【题型】选择题　【知识点】解析几何　【难度】hard
已知点 \(A(x_1,y_1)\) 在圆 \(x^2 + y^2 = 9\) 上，点 \(B(x_2,y_2)\) 在圆 \(x^2 + y^2 = 12\) 上，\(x_1x_2 + y_1y_2 = x_1 + x_2 - 1\)，\(O\) 为坐标原点。对于以下两个命题，判断正确的是（ ）

\textcircled{1} 在坐标平面内存在点 \(P\)，使得 \(AP \perp BP\) 恒成立；

\textcircled{2} 三角形 \(OAB\) 面积的最小值为 \(\sqrt{22}\)。

A. \textcircled{1}是真命题，\textcircled{2}是真命题 \quad
B. \textcircled{1}是假命题，\textcircled{2}是真命题 \quad
C. \textcircled{1}是真命题，\textcircled{2}是假命题 \quad
D. \textcircled{1}是假命题，\textcircled{2}是假命题
【解答】
\textbf{【答案】} \(\boldsymbol{A}\)

\vspace{1em}

\textbf{【详解】}
\[
x_1x_2 + y_1y_2 = x_1 + x_2 - 1 \implies x_1x_2 - x_1 - x_2 + 1 + y_1y_2 = 0 \implies
\]
\[
(x_1 - 1)(x_2 - 1) + y_1y_2 = 0,
\]
则当 \(P(1,0)\) 时，\(\overrightarrow{AP} = (1 - x_1, -y_1)\)，\(\overrightarrow{BP} = (1 - x_2, -y_2)\)，
\[
\overrightarrow{AP} \cdot \overrightarrow{BP} = (1 - x_1)(1 - x_2) + y_1y_2 = 0,
\]
即当 \(P(1,0)\) 时，\(AP \perp BP\) 恒成立，则\textcircled{1}是真命题；

---

设 \(A(3\cos\theta, 3\sin\theta)\)，\(B(2\sqrt{3}\cos\beta, 2\sqrt{3}\sin\beta)\)，
则 \(\overrightarrow{OA} = (3\cos\theta, 3\sin\theta)\)，\(\overrightarrow{OB} = (2\sqrt{3}\cos\beta, 2\sqrt{3}\sin\beta)\)，

又
\[
\cos\angle AOB = \frac{\overrightarrow{OA} \cdot \overrightarrow{OB}}{|\overrightarrow{OA}| \cdot |\overrightarrow{OB}|} = \frac{6\sqrt{3}\cos\theta\cos\beta + 6\sqrt{3}\sin\theta\sin\beta}{3 \cdot 2\sqrt{3}} = \cos(\theta - \beta),
\]
\[
S_{\triangle AOB} = \frac{1}{2}|\overrightarrow{OA}||\overrightarrow{OB}|\sin\angle AOB = 3\sqrt{3}|\sin(\theta - \beta)|.
\]

因 \(x_1x_2 + y_1y_2 = x_1 + x_2 - 1\)，
则
\[
6\sqrt{3}\cos\theta\cos\beta + 6\sqrt{3}\sin\theta\sin\beta = 3\cos\theta + 2\sqrt{3}\cos\beta - 1,
\]
则
\[
6\sqrt{3}\cos(\theta - \beta) = 3\cos\theta + 2\sqrt{3}\cos\beta - 1,
\]
令 \(\theta - \beta = \alpha\)，
则
\[
6\sqrt{3}\cos\alpha = 3\cos\theta + 2\sqrt{3}\cos(\theta - \alpha) - 1,
\]
即
\[
6\sqrt{3}\cos\alpha = 3\cos\theta + 2\sqrt{3}\cos\theta\cos\alpha + 2\sqrt{3}\sin\theta\sin\alpha - 1,
\]
则
\[
6\sqrt{3}\cos\alpha + 1 = \left(3 + 2\sqrt{3}\cos\alpha\right)\cos\theta + 2\sqrt{3}\sin\alpha\sin\theta
\]
\[
= \sqrt{\left(3 + 2\sqrt{3}\cos\alpha\right)^2 + \left(2\sqrt{3}\sin\alpha\right)^2}\cos(\theta - \gamma),
\]
其中 \(\tan\gamma = \frac{2\sqrt{3}\sin\alpha}{3 + 2\sqrt{3}\cos\alpha}\)，\(\gamma \in \left(-\frac{\pi}{2}, \frac{\pi}{2}\right)\)，则
\[
\cos(\theta - \gamma) = \frac{6\sqrt{3}\cos\alpha + 1}{\sqrt{\left(3 + 2\sqrt{3}\cos\alpha\right)^2 + \left(2\sqrt{3}\sin\alpha\right)^2}},
\]

因 \(\cos(\theta - \gamma) \in [-1,1]\)，则
\[
\frac{6\sqrt{3}\cos\alpha + 1}{\sqrt{\left(3 + 2\sqrt{3}\cos\alpha\right)^2 + \left(2\sqrt{3}\sin\alpha\right)^2}} \in [-1,1]
\]
\[
\implies \frac{(6\sqrt{3}\cos\alpha + 1)^2}{\left(3 + 2\sqrt{3}\cos\alpha\right)^2 + \left(2\sqrt{3}\sin\alpha\right)^2} \in [0,1]
\]
\[
\implies (6\sqrt{3}\cos\alpha + 1)^2 \le \left(3 + 2\sqrt{3}\cos\alpha\right)^2 + \left(2\sqrt{3}\sin\alpha\right)^2,
\]
则
\[
108\cos^2\alpha \le 20 \implies 108(1 - \sin^2\alpha) \le 20 \implies \sin^2\alpha \ge \frac{22}{27} \implies |\sin\alpha| \ge \frac{\sqrt{22}}{3\sqrt{3}},
\]
\[
S_{\triangle AOB} = 3\sqrt{3}|\sin(\theta - \beta)| = 3\sqrt{3}|\sin\alpha| \ge \sqrt{22},
\]
故\textcircled{2}是真命题。

故选：\(\boldsymbol{A}\)。

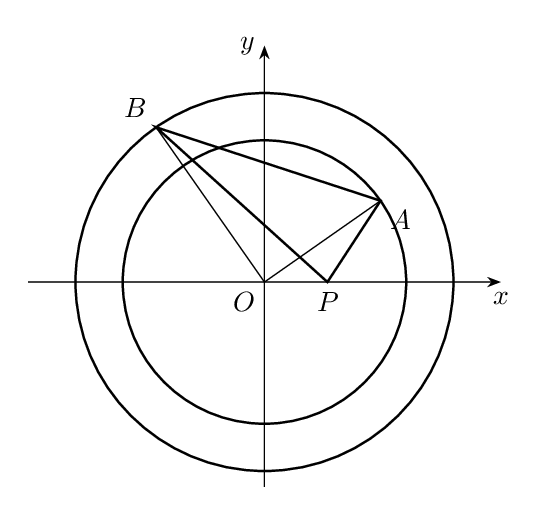